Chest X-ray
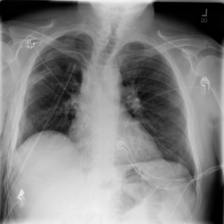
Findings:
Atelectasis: negative
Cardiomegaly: negative
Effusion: negative
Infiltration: negative
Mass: negative
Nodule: negative
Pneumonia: negative
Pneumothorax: positive
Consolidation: negative
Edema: negative
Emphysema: negative
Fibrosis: negative
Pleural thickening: negative
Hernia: negative